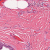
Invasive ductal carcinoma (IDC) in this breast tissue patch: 1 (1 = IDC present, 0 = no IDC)